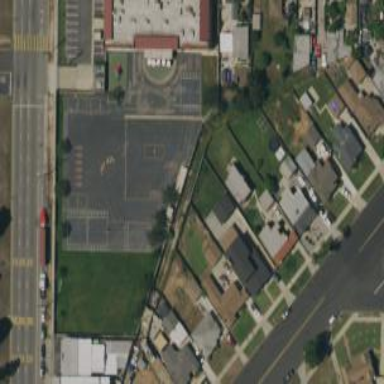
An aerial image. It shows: School.